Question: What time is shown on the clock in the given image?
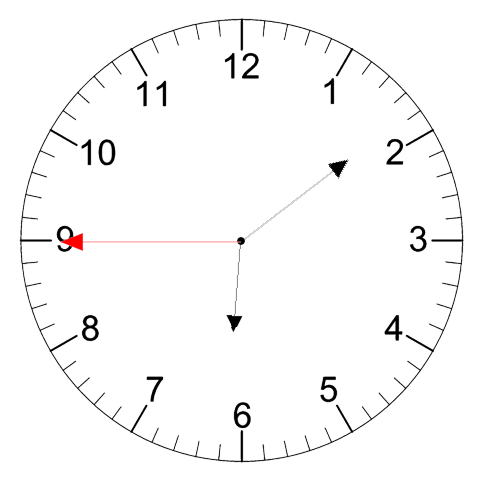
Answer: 06:08:45